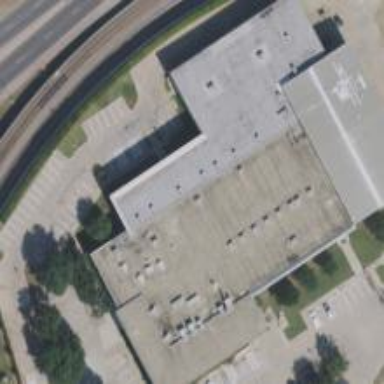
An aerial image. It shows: Office building.